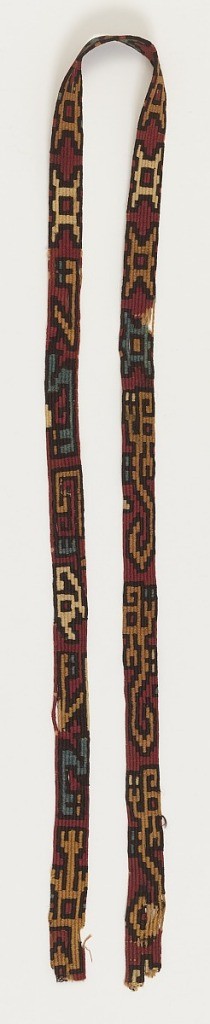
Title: Textile
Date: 800–1000
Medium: cotton, wool Technique: Wrapping and tapestry: slit and interlocked. Note: the character of the bands is determined in part by the very heavy warps and the wrapping of single warps
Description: A) narrow band patterned by birds and bird heads in yellow, ivory and blue. outlined in black on a red background. B) Narrow band patterned by foxes (?), a bird, and geometric shapes in yellow, ivory and blue, outlined in black on a red background.